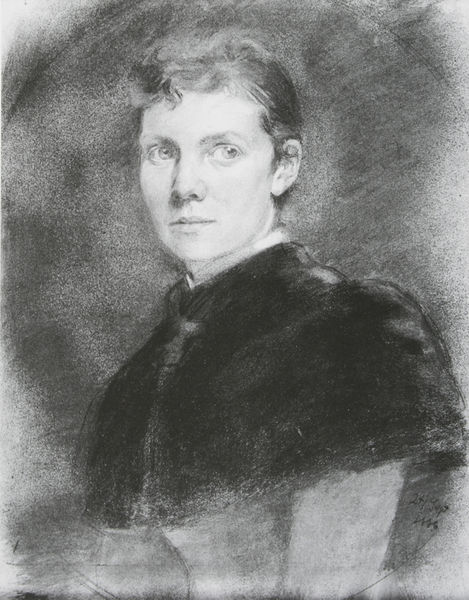
Titel: Selbstbildnis
Künstler: Clara von Rappard
Institution: Privatbesitz
Schlagwörter: dunkel, mann, schatten, umhang, weiß, brust, frau, frisur, grau, haar, hell, hintergrund, kleid, kreide, licht, mund, nase, ohr, profil, schwarz, skizze, zeichnung, blick, dame, jung, arm, augen, gesicht, kragen, mensch, pelz, rahmen, bildnis, portrait, porträt, signatur, auge, haare, halbfigur, mantel, stehend, en face, frontal, locken, ohren, schulter, oval, pony, fell, klar, seitlich, papier, ruhe, bogen, studie, grafik, graphik, schattierung, ausdruck, weib, woman, ernst, büste, überwurf, stola, geschlossen, bedeckt, kohle, druckgraphik, lithographie, schwarz weiß, radierung, dreiviertel, aquatinta, bleistift, kohlezeichnung, stift, kurzhaarschnitt, jüngling, pelzkragen, halbprofil, unsicherheit, wach, priester, cape, weißer kragen, fellkragen, lady, kape, charcoal, zögern, zweifeln, pelerine, grosse augen, portrt, popille, ältere frau, sieltihc, halbfrontal, weißes gesicht, glänzende augen